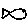
Label: fish